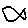
Label: fish